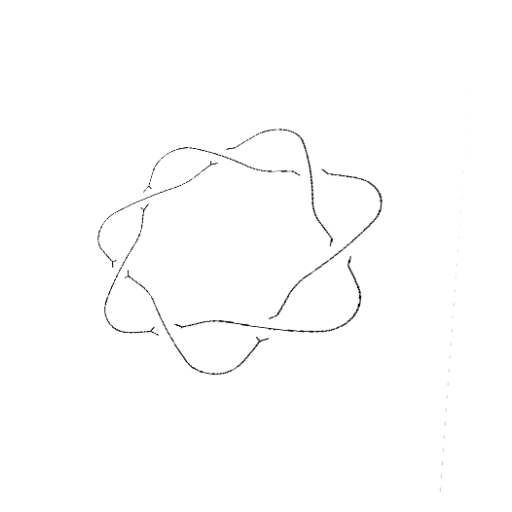
Crossing number: 7